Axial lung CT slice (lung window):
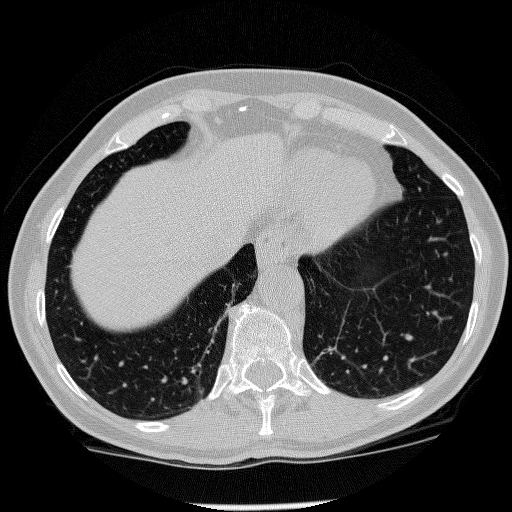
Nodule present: no